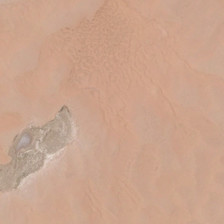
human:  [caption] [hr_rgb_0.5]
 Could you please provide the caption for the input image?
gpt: the desert is very wide and has a lot of fine sand .

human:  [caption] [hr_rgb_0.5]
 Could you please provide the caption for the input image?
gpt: the desert is very wide and has a lot of fine sand .

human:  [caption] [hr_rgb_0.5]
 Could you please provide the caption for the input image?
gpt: the desert is very dry and dry .

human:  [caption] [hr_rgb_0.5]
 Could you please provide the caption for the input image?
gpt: the desert is very dry and dry .

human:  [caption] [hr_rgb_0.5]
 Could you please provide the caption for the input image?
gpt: the desert is very wide and has a lot of fine sand .